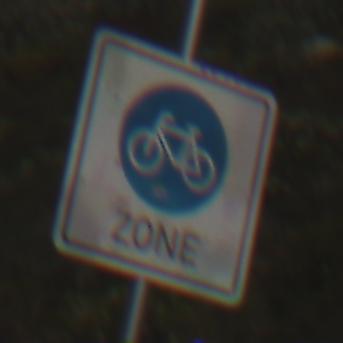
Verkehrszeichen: BeginnFahrradzone
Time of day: MorningAfternoon
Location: Outdoor (RoadRail)
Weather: PartlyCloudy
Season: NotSpecified
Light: Natural